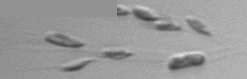
Label: Dinobryon